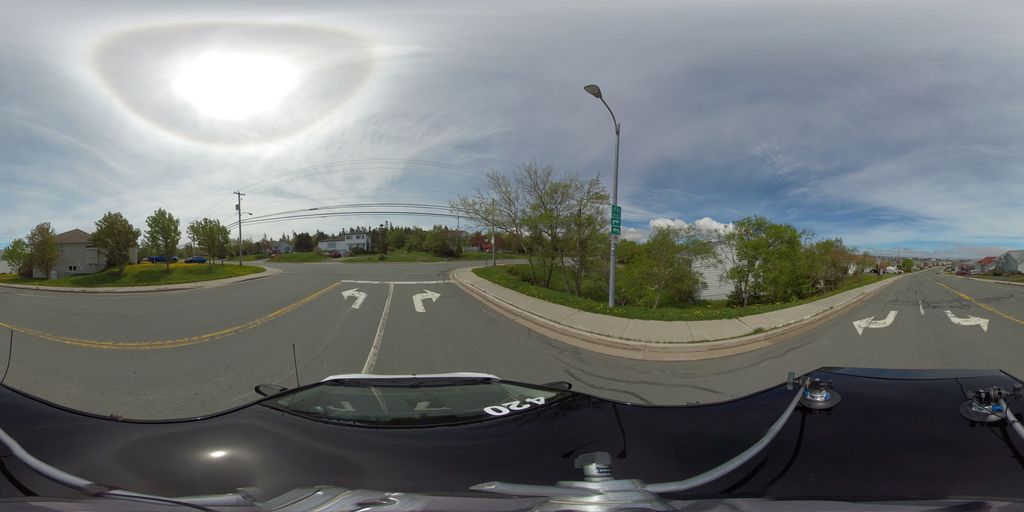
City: st_johns